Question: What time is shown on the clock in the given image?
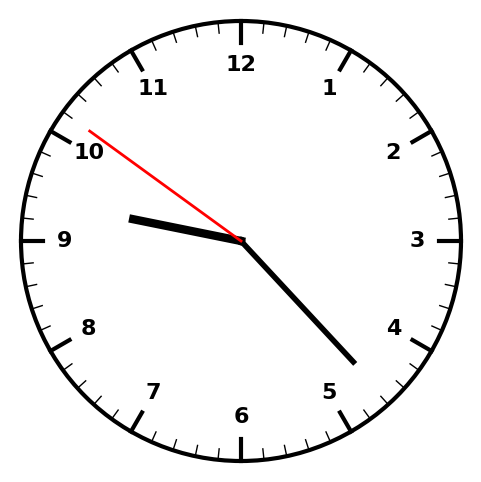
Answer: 09:22:51